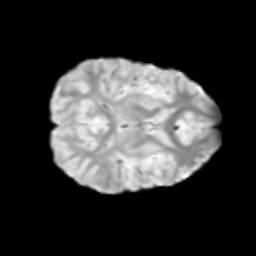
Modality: T2w
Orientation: axial
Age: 11
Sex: male
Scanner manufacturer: siemens
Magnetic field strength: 3 T
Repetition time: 3.8 s
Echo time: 0.07 s